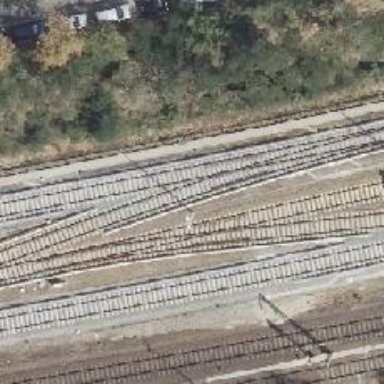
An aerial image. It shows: Yard used for service activities. There is electrified light rail track in the area.